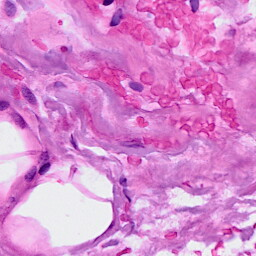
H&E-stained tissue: Breast